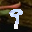
Label: 9